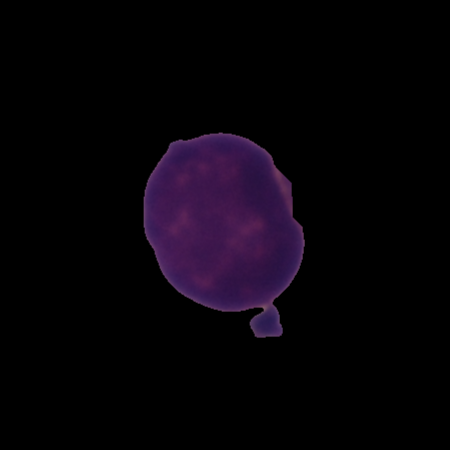
Label: healthy